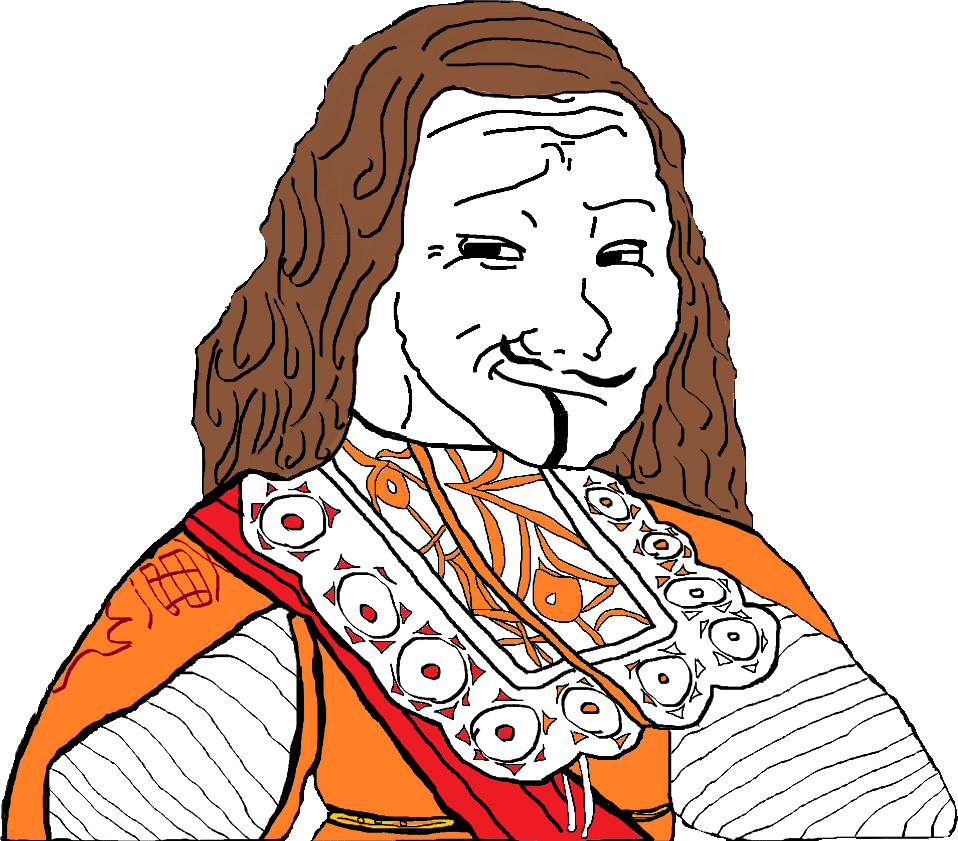
Label: 5_Smugjak